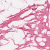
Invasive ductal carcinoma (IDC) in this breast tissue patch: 0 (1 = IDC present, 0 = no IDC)